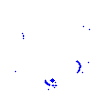
Particle: pion